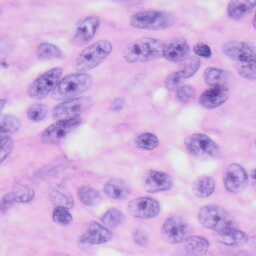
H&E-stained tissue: Skin